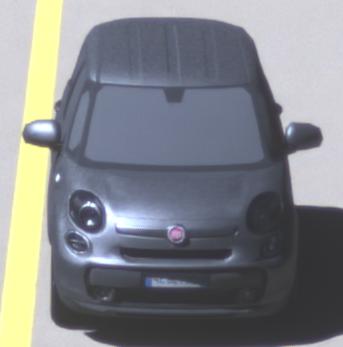
Make: Fiat
Model: 500L 1.4 16V
Detailed model: 500L (199)
Model produced from: 2012/10
Model produced until: 2017/05
Doors: 5
Color: gray
Road condition: dry road
Daytime: midday
Contrast: high contrast